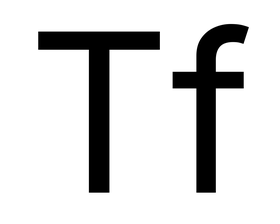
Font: Inter_Regular